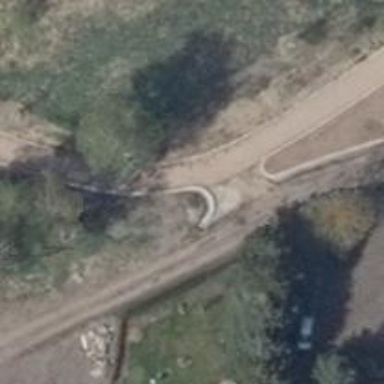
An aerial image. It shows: Footway along the road.